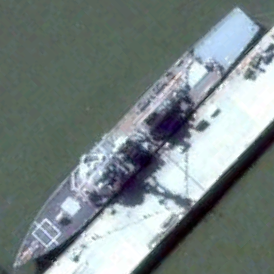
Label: destroyer